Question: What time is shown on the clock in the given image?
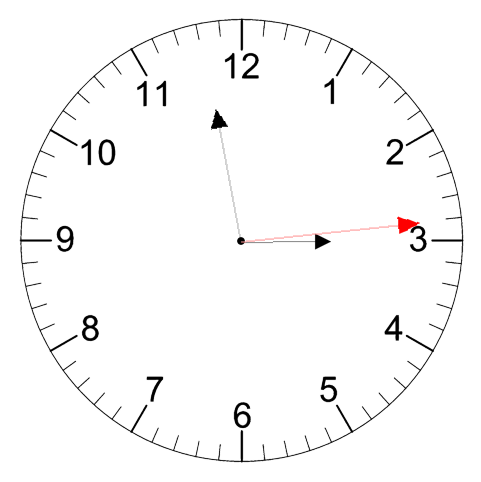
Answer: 02:58:14